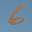
Label: 6